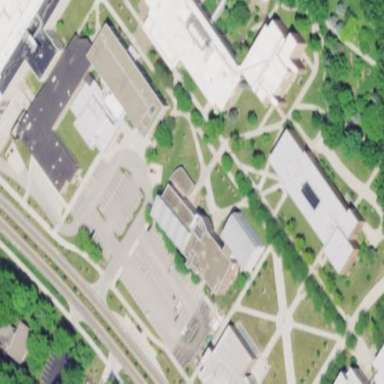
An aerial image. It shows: Tan-colored university building.